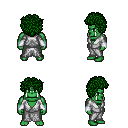
a pixel art fantasy rpg character, male body template, orc, green skin, white robe, magenta pants, green curly afro hairstyle, white cloth bracers, four views (front, back, left, right), 2x2 character sprite sheet, small pixel art, hard edges, no anti-aliasing